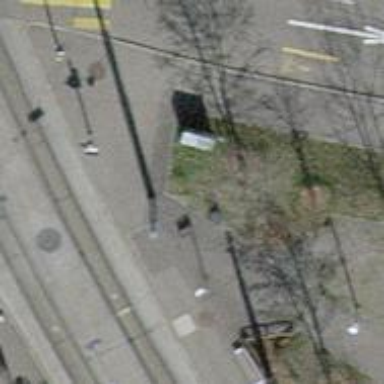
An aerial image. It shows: Street cabinet used for power utility.